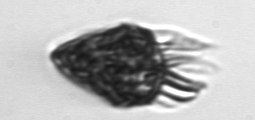
Label: Strombidium_morphotype2